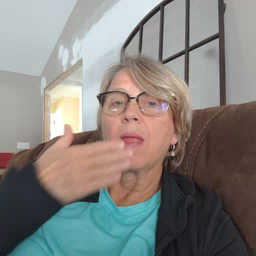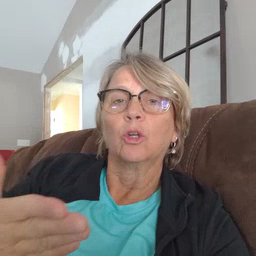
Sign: thankyou